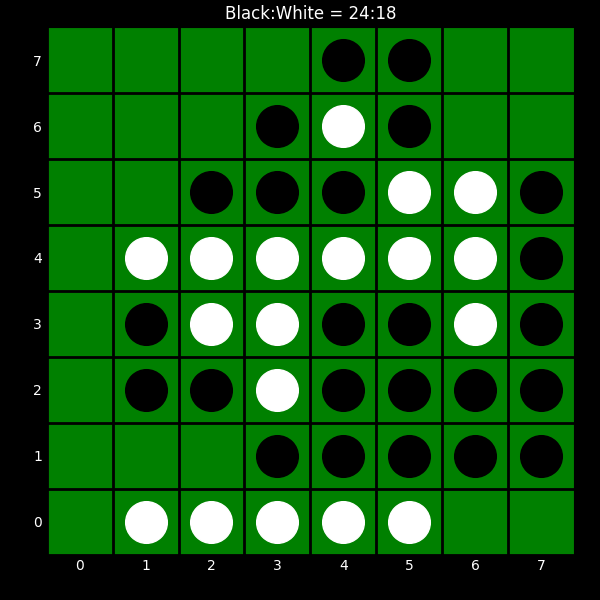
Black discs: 24
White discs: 18